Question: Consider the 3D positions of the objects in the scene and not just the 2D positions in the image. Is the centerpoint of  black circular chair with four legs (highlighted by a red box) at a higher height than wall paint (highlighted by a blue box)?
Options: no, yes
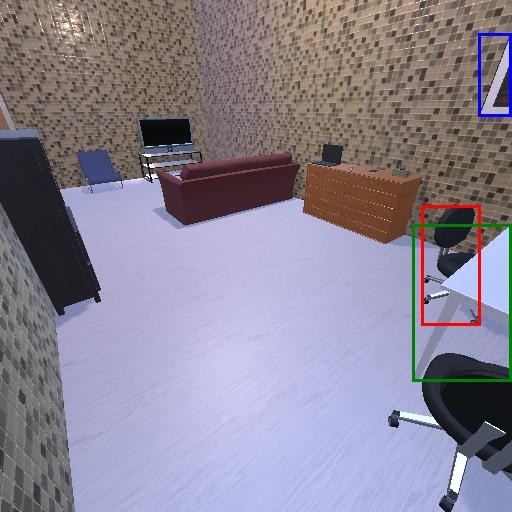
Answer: no